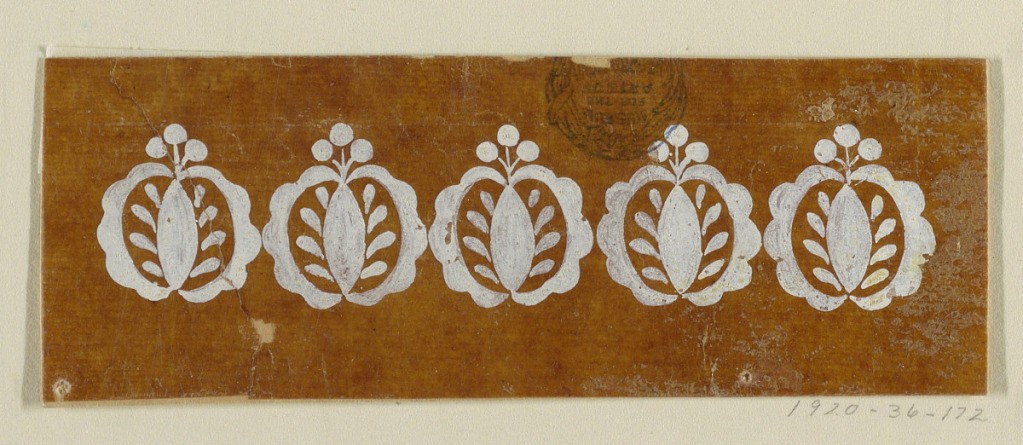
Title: Design for an Embroidered or Woven Horizontal Border of the "Fabrique de St. Ruf"
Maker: Fabrique de Saint Ruf, Lyon, France
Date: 1800–1815
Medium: Brush and white gouache, incised line on glazed tracing paper
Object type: Drawing
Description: The repeat, five of which are shown, consists of a kind of fantastic pomagranate with three seeds on top.